Question: I have a <URL> on jsfiddle of 2 related divs where you click on a listitem on the left div, and this changes the listitems on the right div.
I cannot get this working in my asp application when I try to put it in a asp:panel:
It comes out really bad:

I then updated the <URL> to include an 'asp:panel', but now it is even worse.
Can I please ask how the HTML is supposed to be used in the asp:panel so that it renders properly as in the first jsfiddle link please.
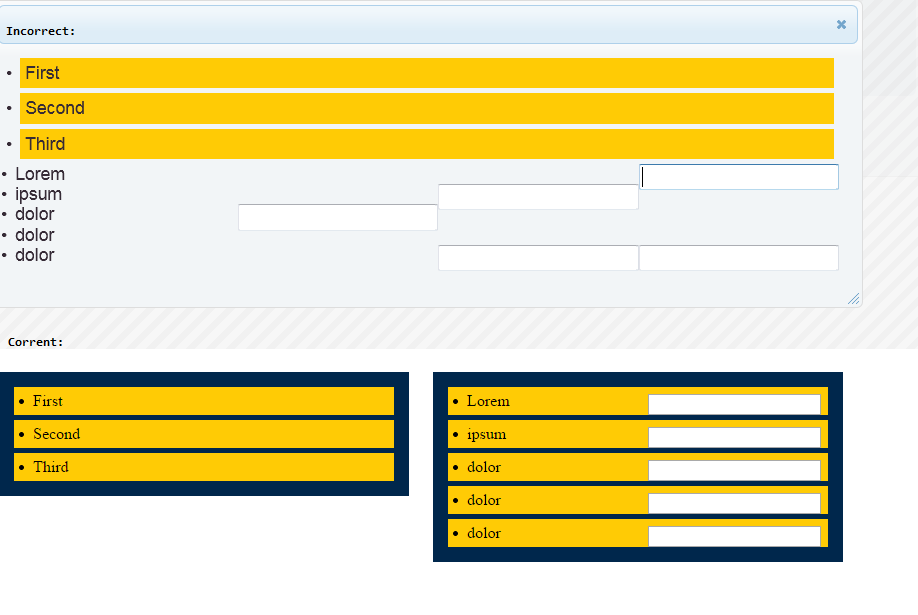
Answer: There are quite a few changes I would recommend making:
- 'asp:panel''div''div'- 'li''ul'- - 'borderTopColor:yellow;''border-top-color: yellow;'- 'div:not(.container)''.sort-me'
The main issue seems to be with the 'div:not(.container)' rule, it was set to target any 'div' without the class 'container' so it was also applying the styles to the panel causing the undesired layout.
'''
$(function () {
// $('.sort-me').sortable({connectWith: '.sort-me, #also-sort-me'});
});
$(".x").click(function () {
$('li').removeClass('selectedItem');
$(this).addClass('selectedItem');
var x = $(this);
//alert($( this ).attr("data-value"));
$("li").not(".x").each(function () {
$(this).find('input').val(x.attr("data-value"));
});
});
$("#pnl1").dialog({
modal: true,
zIndex: 9000,
beforeClose: function () {
}
});
$("#pnl1").show();
'''
'''
#pnl1 {
display: none;
}
.sort-me {
background-color: #00274c;
list-style-position: inside;
margin: 10px;
min-height: 30px;
padding: 10px;
vertical-align: top;
width: 390px;
}
li {
background-color: #ffcb05;
cursor: move;
margin: 5px;
padding: 5px;
}
.sort-me-input {
float: right;
}
.selectedItem {
background-color: yellow;
color: black;
font-weight: bold;
}
'''
'''
<script src="https://ajax.googleapis.com/ajax/libs/jquery/1.9.1/jquery.min.js"></script>
<script src="https://ajax.googleapis.com/ajax/libs/jqueryui/1.10.4/jquery-ui.min.js"></script>
<form id="form1">
<div id="pnl1">
<div class='container'>
<ul class='sort-me'>
<li class="x" data-value="1">First</li>
<li class="x" data-value="2">Second</li>
<li class="x" data-value="3">Third</li>
</ul>
<ul class='sort-me'>
<li>Lorem
<input class="sort-me-input" />
</li>
<li>ipsum
<input class="sort-me-input" />
</li>
<li>dolor
<input class="sort-me-input" />
</li>
<li>dolor
<input class="sort-me-input" />
</li>
<li>dolor
<input class="sort-me-input" />
</li>
</ul>
</div>
</div>
</form>
'''
<URL>